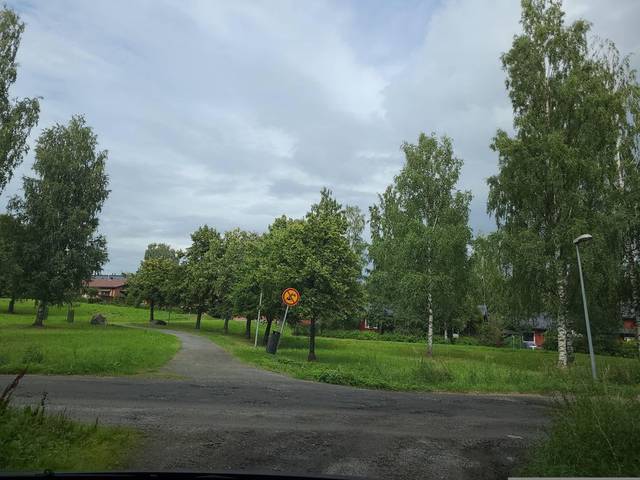
Region: Finland
Coordinates: 62.922, 27.629